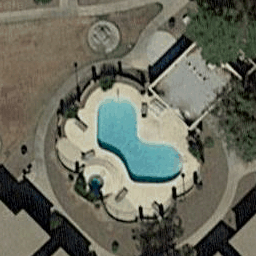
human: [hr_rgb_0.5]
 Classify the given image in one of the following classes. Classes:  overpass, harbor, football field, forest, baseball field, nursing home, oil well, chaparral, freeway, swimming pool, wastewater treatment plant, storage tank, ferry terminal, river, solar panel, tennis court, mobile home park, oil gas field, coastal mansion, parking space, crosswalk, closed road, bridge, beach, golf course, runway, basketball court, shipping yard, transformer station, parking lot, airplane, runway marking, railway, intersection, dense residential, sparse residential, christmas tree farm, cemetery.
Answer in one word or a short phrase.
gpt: swimming pool